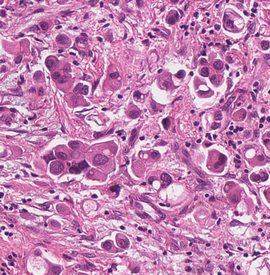
Tumor epithelial tissue: yes
Tumor-associated stroma tissue: yes
Normal tissue: no